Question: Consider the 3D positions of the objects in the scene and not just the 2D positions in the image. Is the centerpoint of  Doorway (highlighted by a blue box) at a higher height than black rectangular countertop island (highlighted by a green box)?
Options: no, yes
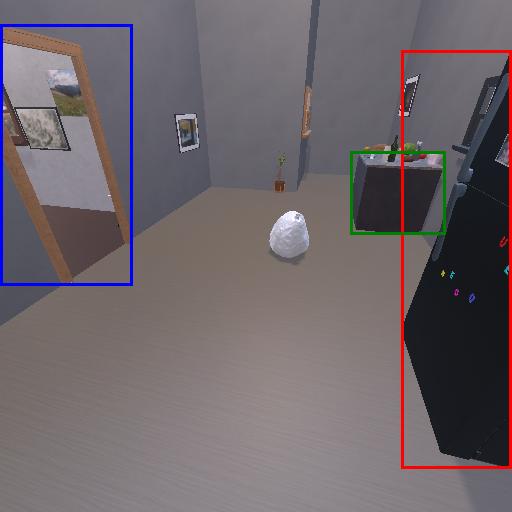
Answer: no